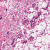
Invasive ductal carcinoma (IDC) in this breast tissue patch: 0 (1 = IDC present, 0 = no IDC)